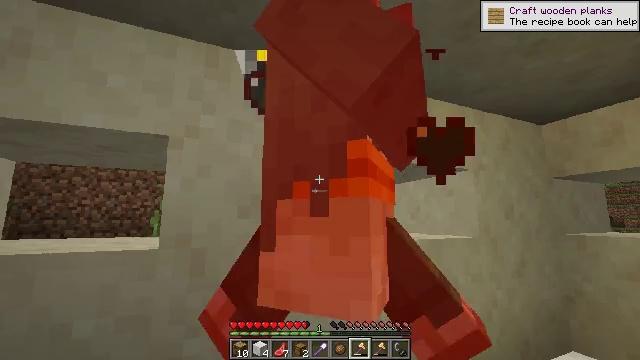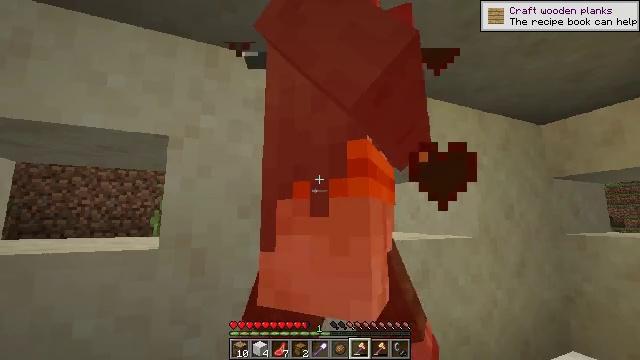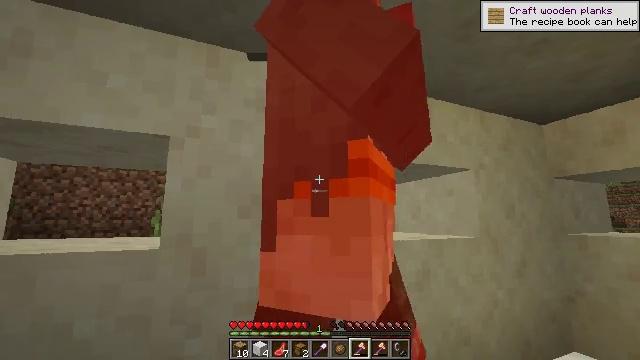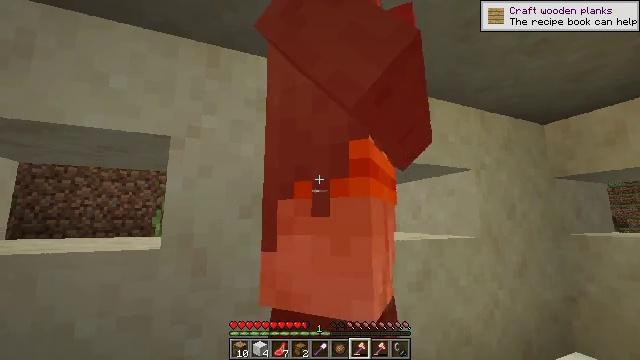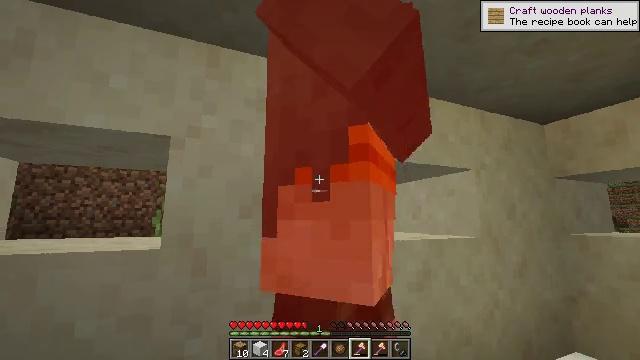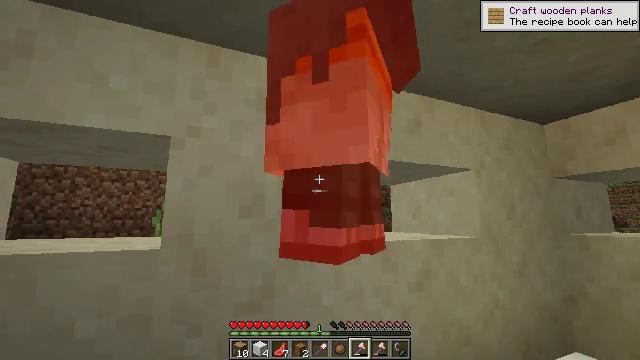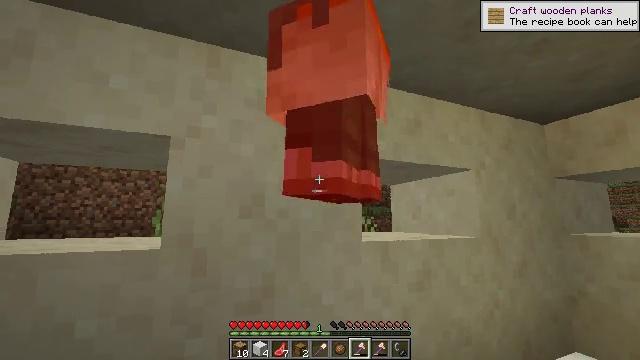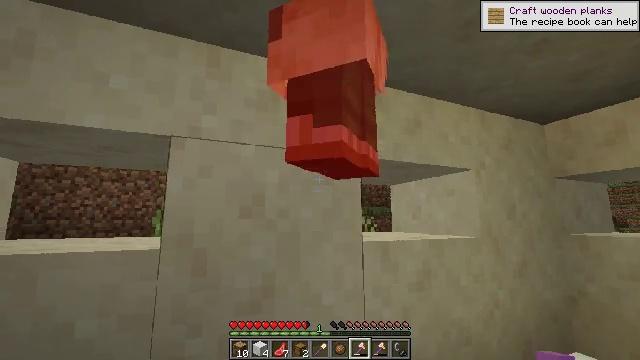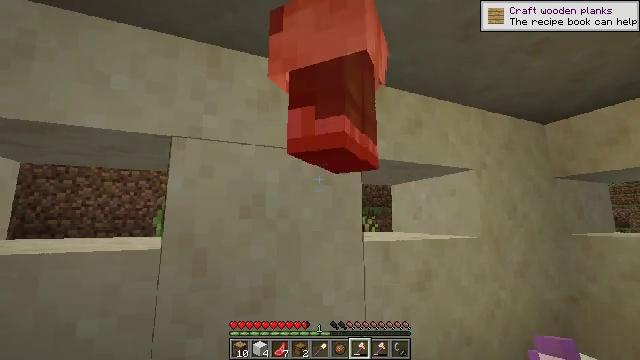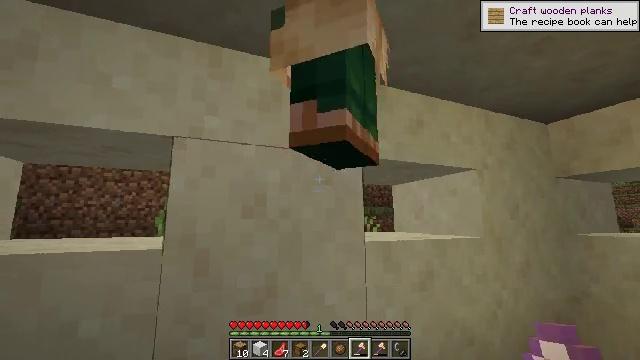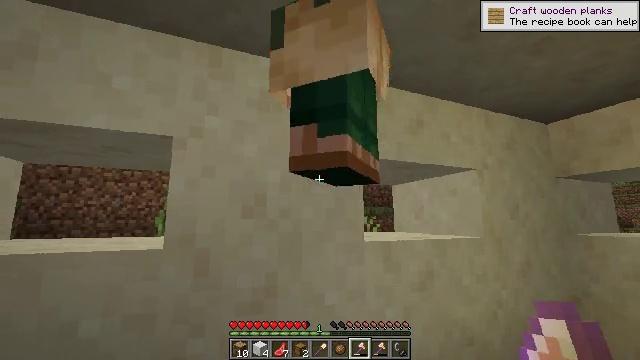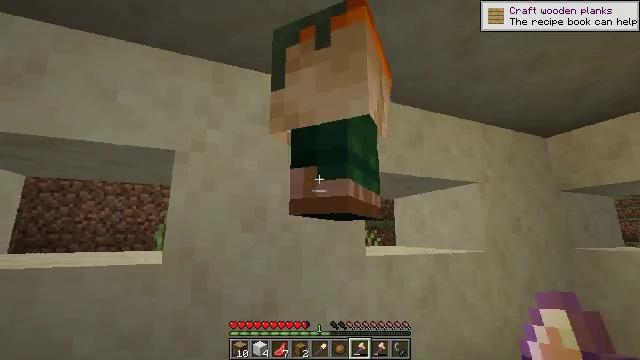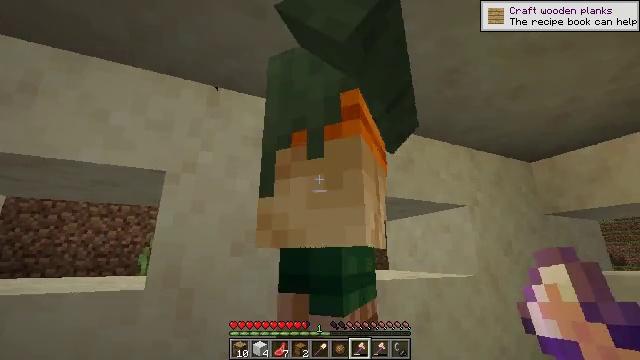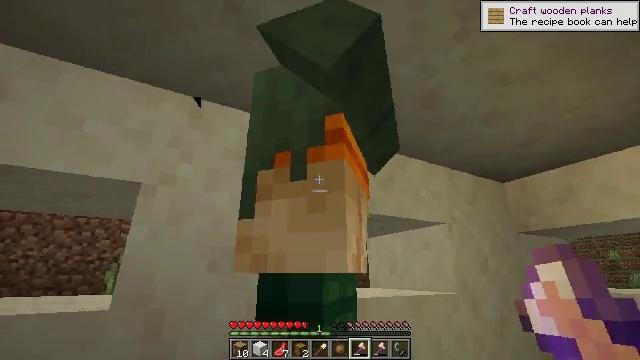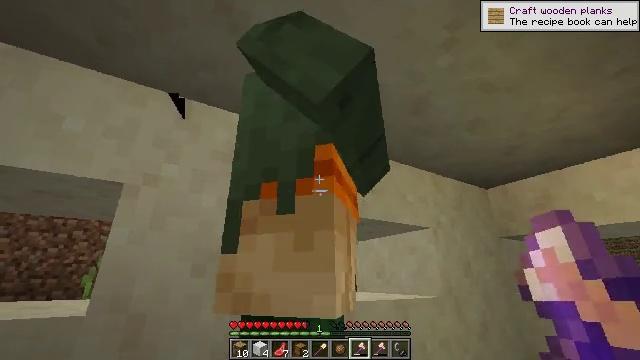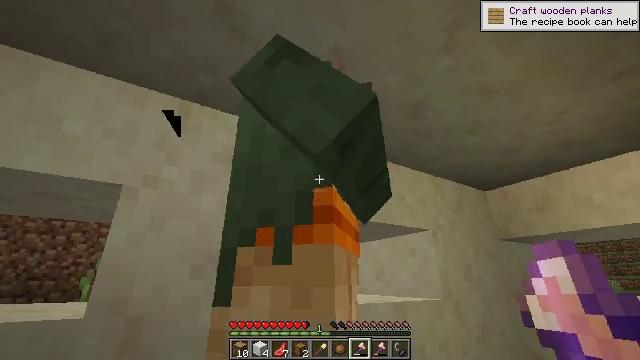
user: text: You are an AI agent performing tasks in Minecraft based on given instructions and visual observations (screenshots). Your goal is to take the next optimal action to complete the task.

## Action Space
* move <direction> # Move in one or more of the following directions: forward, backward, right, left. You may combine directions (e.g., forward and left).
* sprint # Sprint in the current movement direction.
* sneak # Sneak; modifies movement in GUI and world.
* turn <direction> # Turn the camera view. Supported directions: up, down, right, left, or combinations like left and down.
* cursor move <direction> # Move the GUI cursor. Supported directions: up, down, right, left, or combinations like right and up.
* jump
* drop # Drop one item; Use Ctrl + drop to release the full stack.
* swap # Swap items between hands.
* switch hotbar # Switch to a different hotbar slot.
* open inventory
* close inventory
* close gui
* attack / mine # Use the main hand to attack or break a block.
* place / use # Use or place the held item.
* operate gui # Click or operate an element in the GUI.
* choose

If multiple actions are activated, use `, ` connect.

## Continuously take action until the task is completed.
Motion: motion action
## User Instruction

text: Kill a villager.
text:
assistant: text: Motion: no_op
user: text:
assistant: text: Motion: no_op
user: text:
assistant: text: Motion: no_op
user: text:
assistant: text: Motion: no_op
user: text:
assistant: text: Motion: no_op
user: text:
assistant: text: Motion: no_op
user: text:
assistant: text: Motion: no_op
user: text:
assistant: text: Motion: no_op
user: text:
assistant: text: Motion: no_op
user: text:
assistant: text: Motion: no_op
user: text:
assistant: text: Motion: turn up
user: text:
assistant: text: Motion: turn right and up
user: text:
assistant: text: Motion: turn right and up
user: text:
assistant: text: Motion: turn right
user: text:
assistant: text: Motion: attack / mine
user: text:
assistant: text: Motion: attack / mine
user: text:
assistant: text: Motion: attack / mine
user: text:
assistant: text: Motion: turn left and down
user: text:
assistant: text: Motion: turn left and down
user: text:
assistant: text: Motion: no_op
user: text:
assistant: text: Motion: no_op